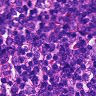
Metastatic tissue present: no